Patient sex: M
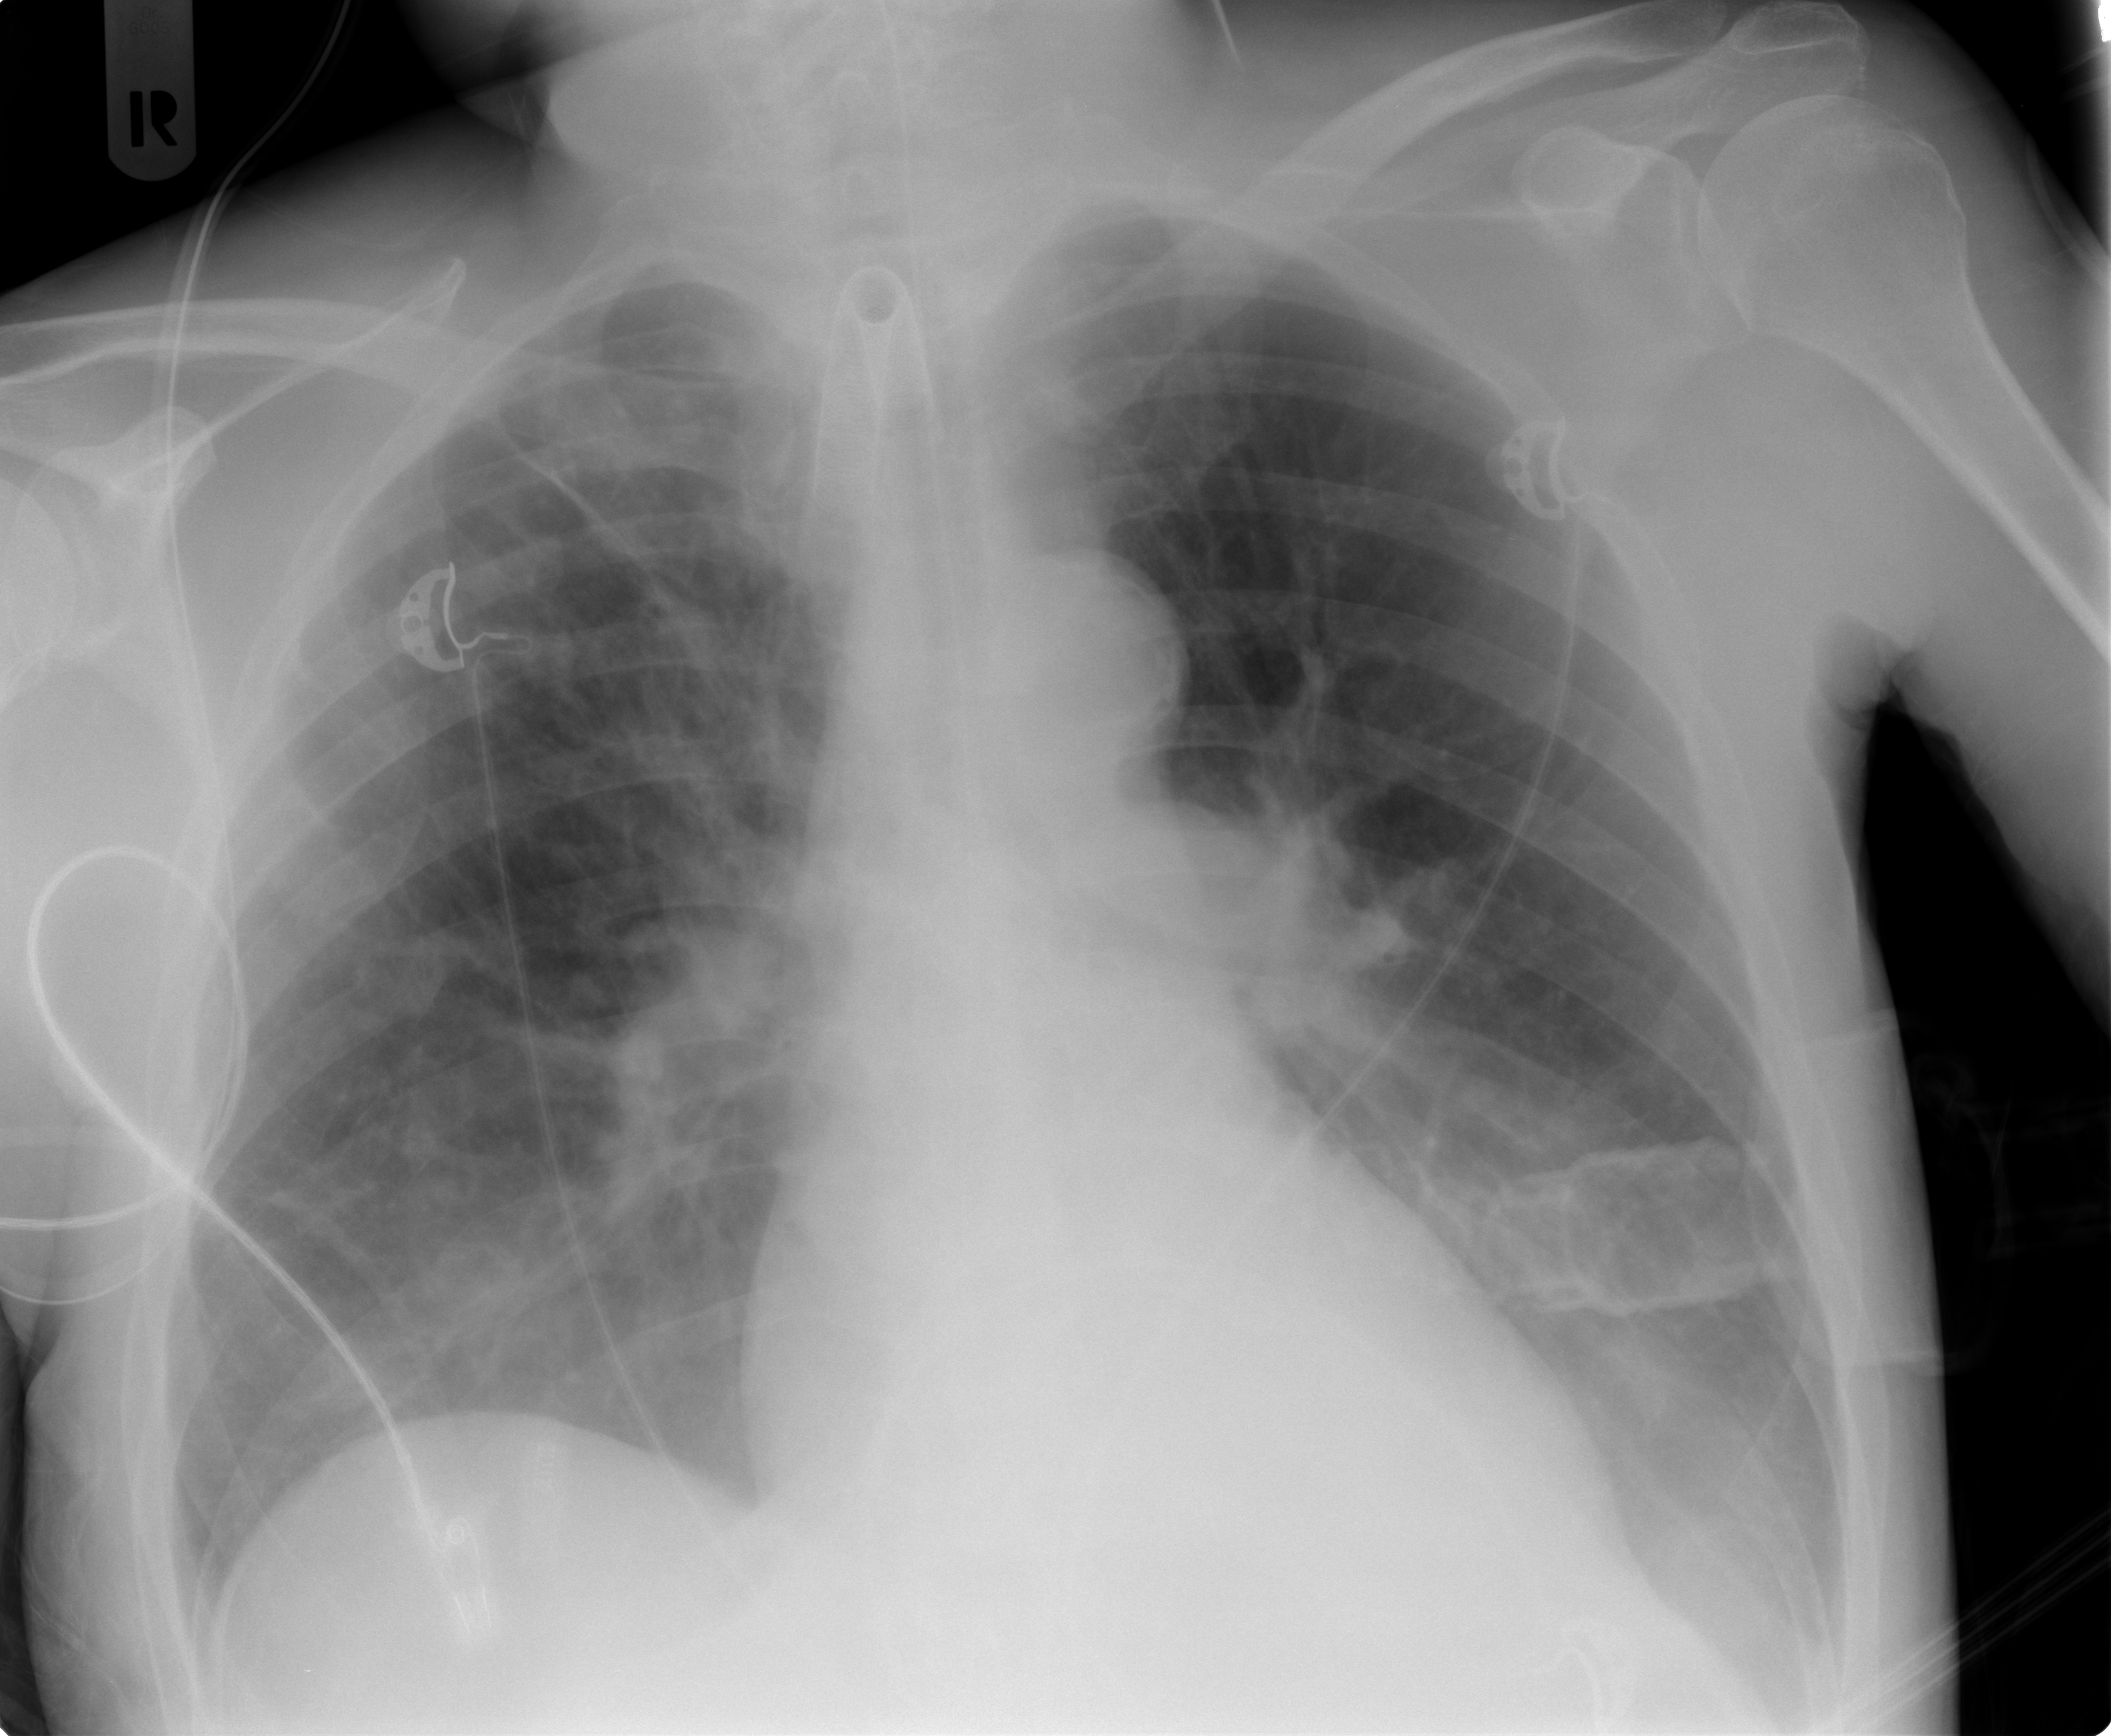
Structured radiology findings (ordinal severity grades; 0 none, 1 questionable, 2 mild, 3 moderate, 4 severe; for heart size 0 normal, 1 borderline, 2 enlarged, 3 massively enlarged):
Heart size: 0
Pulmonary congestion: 2
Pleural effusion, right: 2
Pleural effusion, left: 2
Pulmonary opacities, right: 0
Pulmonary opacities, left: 0
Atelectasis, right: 1
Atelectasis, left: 2